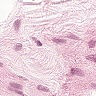
Metastatic tissue present: no